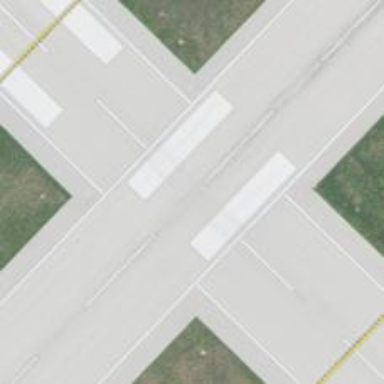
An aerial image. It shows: Asphalt runway at the airport.